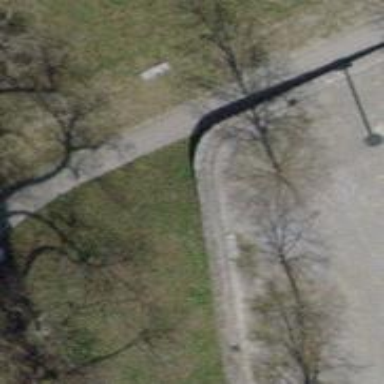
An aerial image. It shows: Concrete wall barrier.